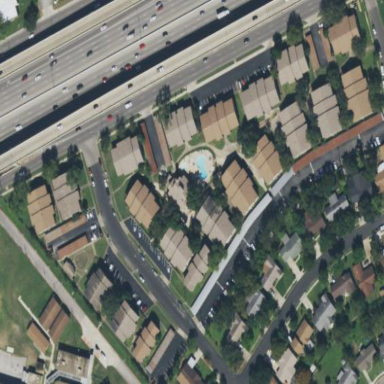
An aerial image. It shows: Residential area with apartments.